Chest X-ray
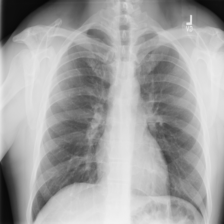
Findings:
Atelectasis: negative
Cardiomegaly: negative
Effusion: negative
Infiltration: negative
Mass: negative
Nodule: negative
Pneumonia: negative
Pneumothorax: negative
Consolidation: negative
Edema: negative
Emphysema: negative
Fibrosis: positive
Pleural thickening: negative
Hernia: negative